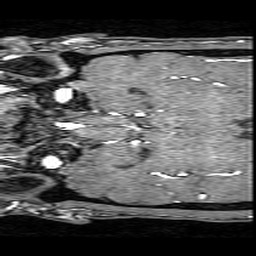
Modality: angio
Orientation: coronal
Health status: ill
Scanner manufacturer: philips
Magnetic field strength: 3 T
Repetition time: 0.01835 s
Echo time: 0.003367 s